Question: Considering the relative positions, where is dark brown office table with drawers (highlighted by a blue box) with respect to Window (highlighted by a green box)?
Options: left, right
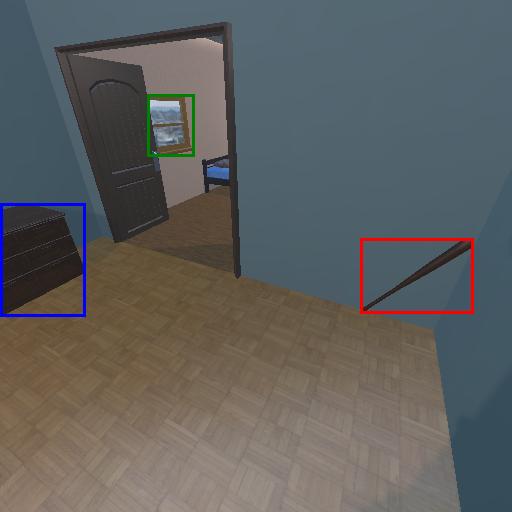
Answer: left